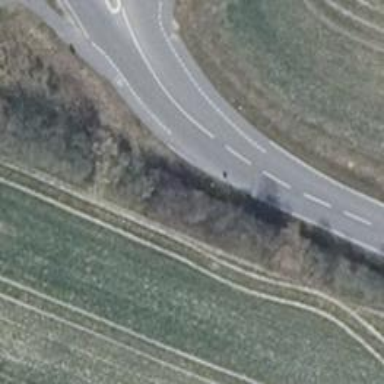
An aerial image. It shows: Tertiary road.